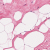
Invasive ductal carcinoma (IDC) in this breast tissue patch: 0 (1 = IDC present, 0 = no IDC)